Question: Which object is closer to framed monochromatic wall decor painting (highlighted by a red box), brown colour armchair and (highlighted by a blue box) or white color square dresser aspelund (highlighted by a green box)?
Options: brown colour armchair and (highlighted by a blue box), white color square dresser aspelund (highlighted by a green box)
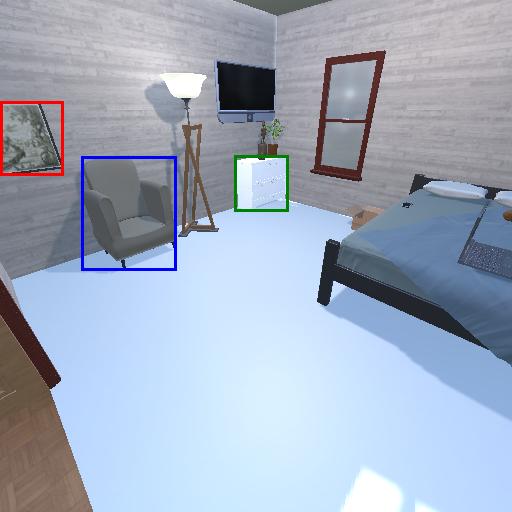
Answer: brown colour armchair and (highlighted by a blue box)